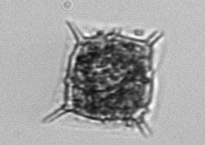
Label: Dictyocha